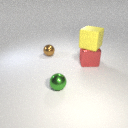
small brown metal sphere behind large red metal cube